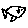
Label: fish